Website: apple
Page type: customer-info-address
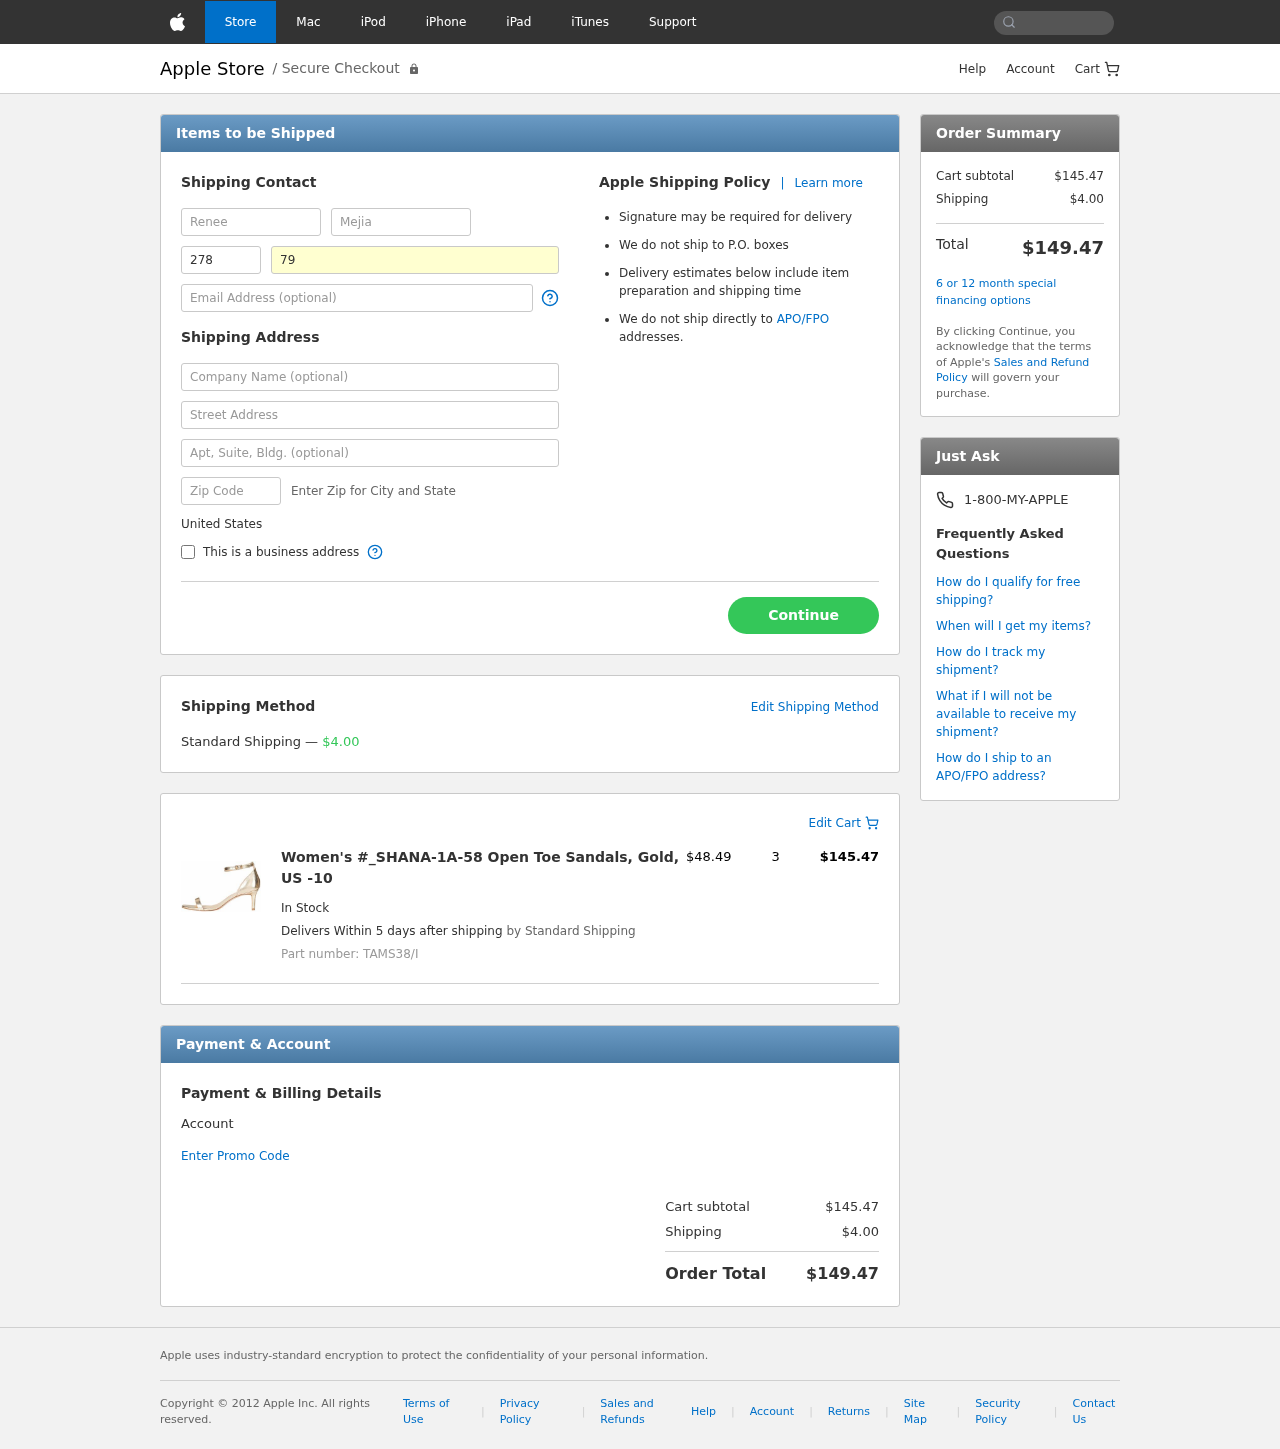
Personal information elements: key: PII_COUNTRY
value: United States
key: PII_FIRSTNAME
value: Renee
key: PII_LASTNAME
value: Mejia
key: PII_PHONE_AREA
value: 278
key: PII_PHONE_LINE
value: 7927
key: PII_EMAIL
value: reneemejia@gmail.com
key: PII_STREET
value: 978 Mary Brooks Suite 378
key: PII_STREET2
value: Suite 094
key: PII_POSTCODE
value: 64190
Product elements: key: PRODUCT1_NAME
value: Women's #_SHANA-1A-58 Open Toe Sandals, Gold, US -10
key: PRODUCT1_PRICE
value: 48.49
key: PRODUCT1_QUANTITY
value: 3
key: PRODUCT1_SKU
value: TAMS38/I
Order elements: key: ORDER_SHIPPING_COST
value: $4.00
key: ORDER_ITEM_TOTAL
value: $145.47
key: ORDER_SUBTOTAL
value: $145.47
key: ORDER_TOTAL
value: $149.47